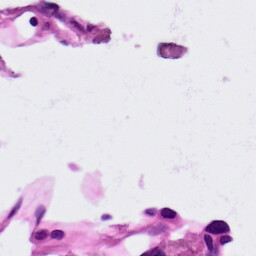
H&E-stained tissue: Lung